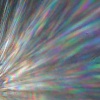
Label: sunburn